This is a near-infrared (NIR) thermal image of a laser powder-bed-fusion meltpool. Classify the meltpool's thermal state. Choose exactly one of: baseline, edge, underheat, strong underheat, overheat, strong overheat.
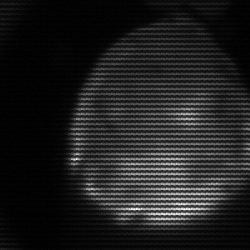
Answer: edge